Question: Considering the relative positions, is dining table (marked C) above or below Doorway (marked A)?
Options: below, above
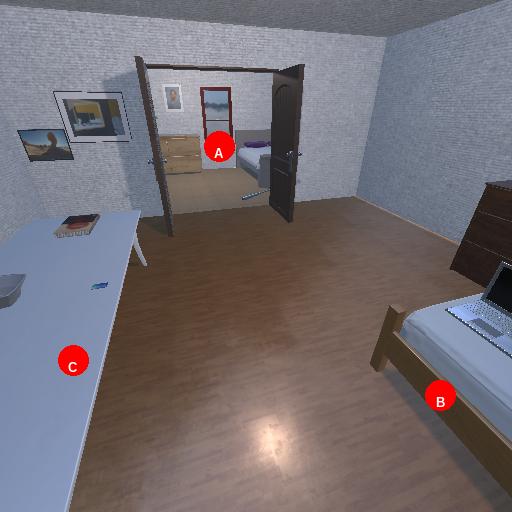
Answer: below